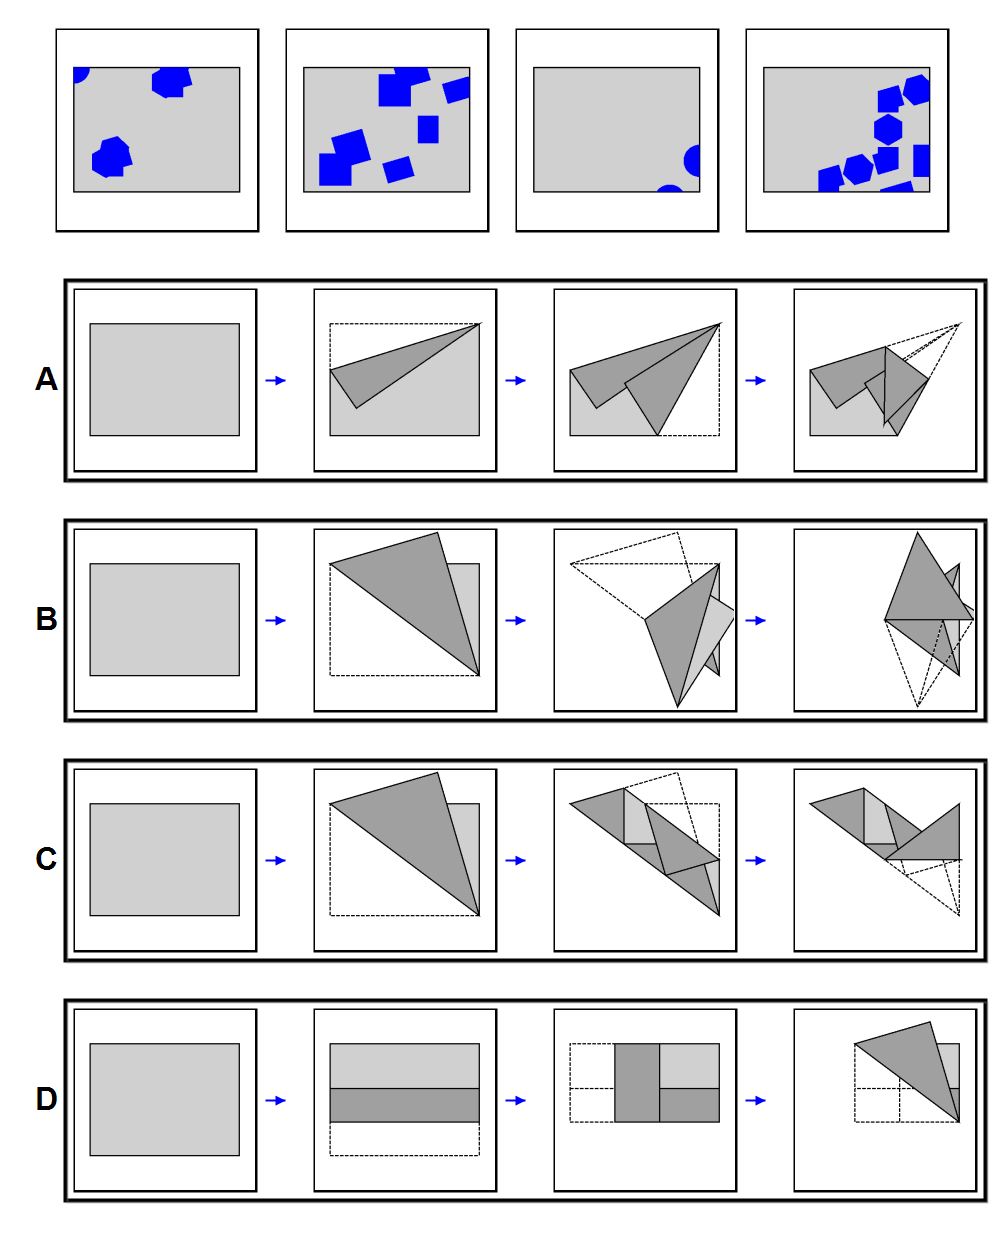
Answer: C